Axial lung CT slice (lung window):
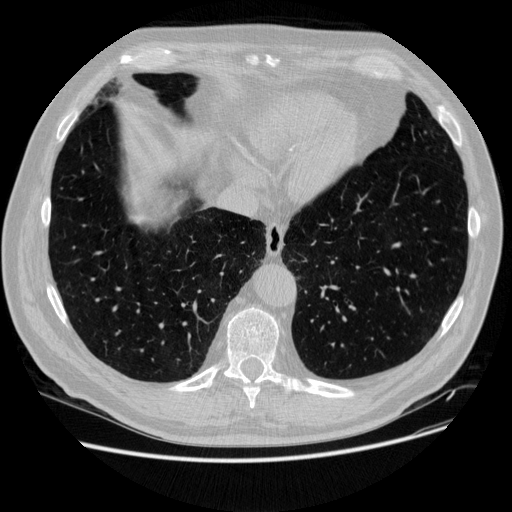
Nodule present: yes
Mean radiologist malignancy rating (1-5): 2